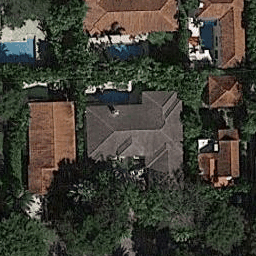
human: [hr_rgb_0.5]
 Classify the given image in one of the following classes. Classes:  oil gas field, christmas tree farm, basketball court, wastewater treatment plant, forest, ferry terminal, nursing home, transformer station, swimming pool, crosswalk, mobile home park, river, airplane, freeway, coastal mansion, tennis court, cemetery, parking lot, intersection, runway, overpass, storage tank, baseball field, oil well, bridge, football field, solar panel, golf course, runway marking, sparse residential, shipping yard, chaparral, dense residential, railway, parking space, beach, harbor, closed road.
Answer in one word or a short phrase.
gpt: coastal mansion